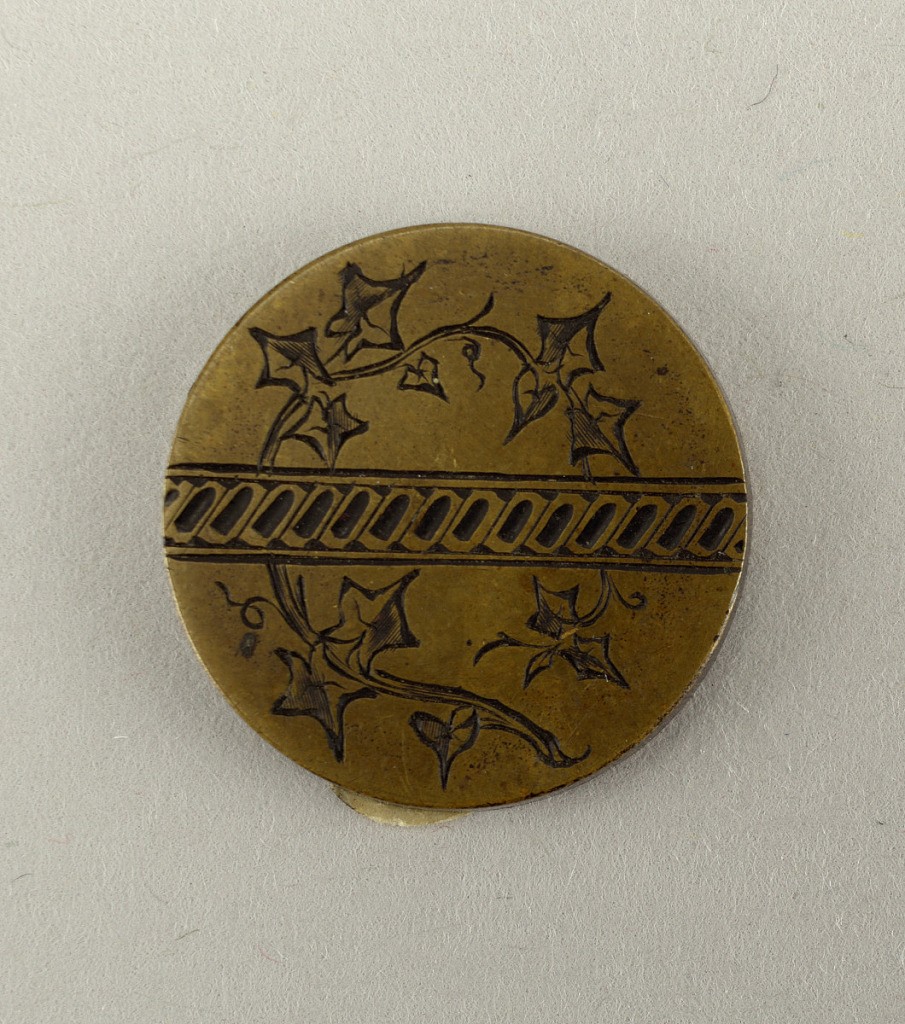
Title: Sample
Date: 1883–1918
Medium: Brass
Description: engraver's sample for button